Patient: sex M, age 57
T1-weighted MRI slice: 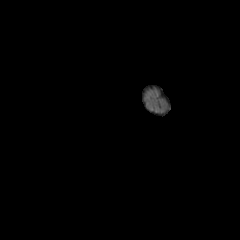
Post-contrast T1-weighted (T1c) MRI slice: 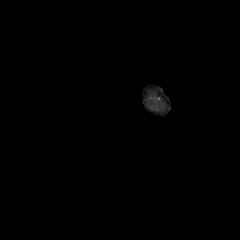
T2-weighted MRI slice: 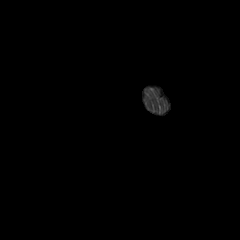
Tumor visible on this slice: no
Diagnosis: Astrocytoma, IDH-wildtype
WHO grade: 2